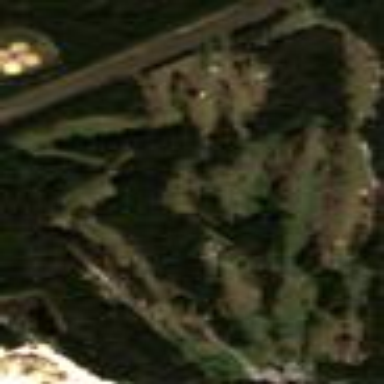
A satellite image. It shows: Golf course surrounded by greenery.